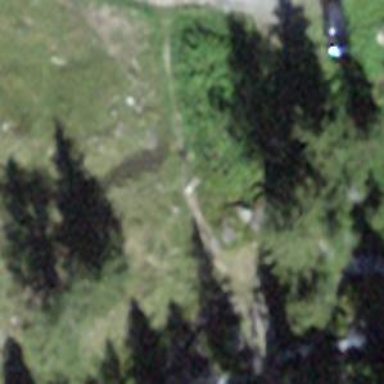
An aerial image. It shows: Path on bridge.